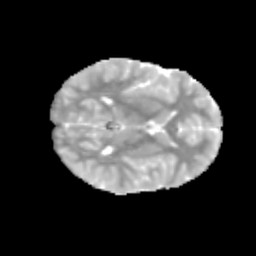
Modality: MD
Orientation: axial
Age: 9
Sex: male
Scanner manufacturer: siemens
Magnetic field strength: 3 T
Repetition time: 3.8 s
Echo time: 0.07 s